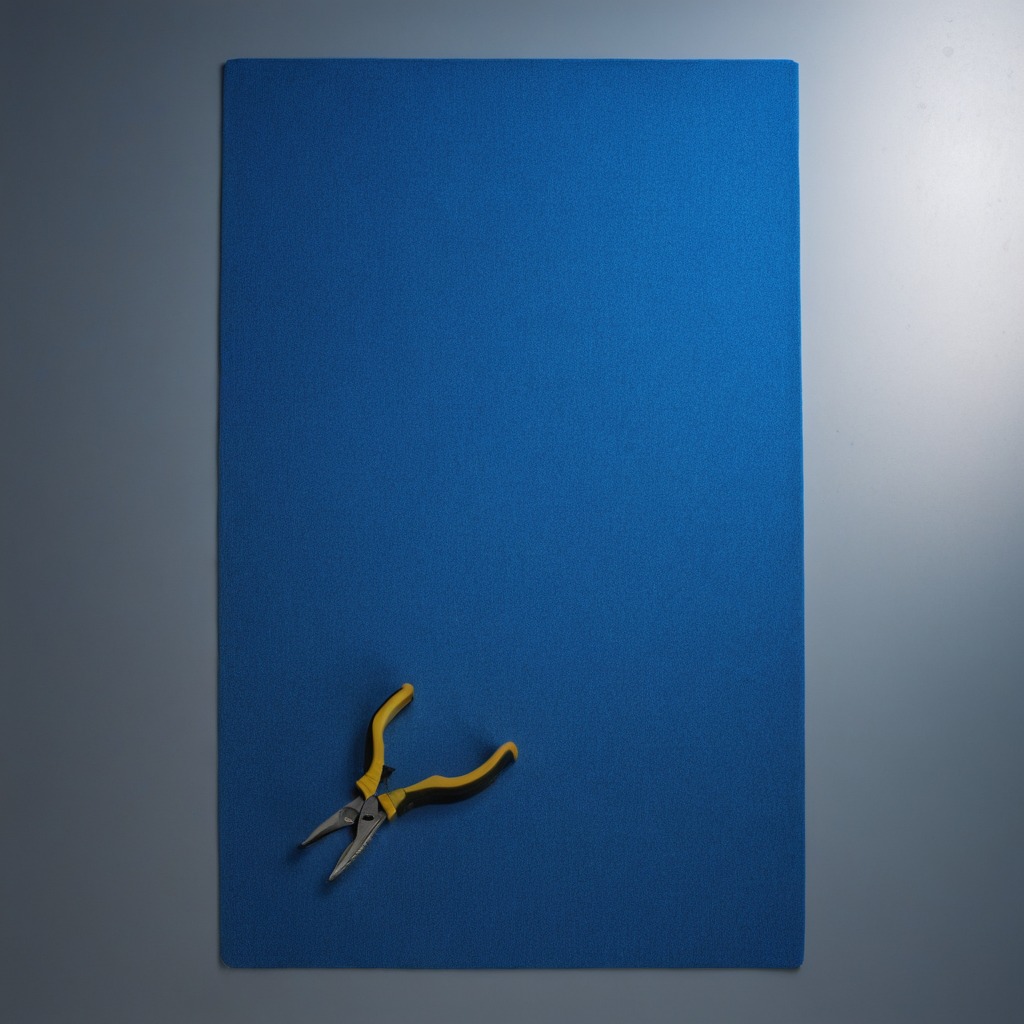
A plier lies on a clean granite tabletop covered with a blue rubber mat inside a workshop under bright overhead lighting crisp shadows high clarity worn but beneath the mat